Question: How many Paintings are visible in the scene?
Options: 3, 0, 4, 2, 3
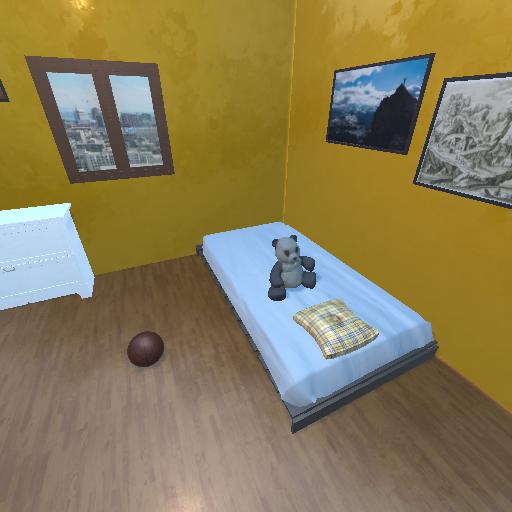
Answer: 3